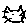
Label: cat